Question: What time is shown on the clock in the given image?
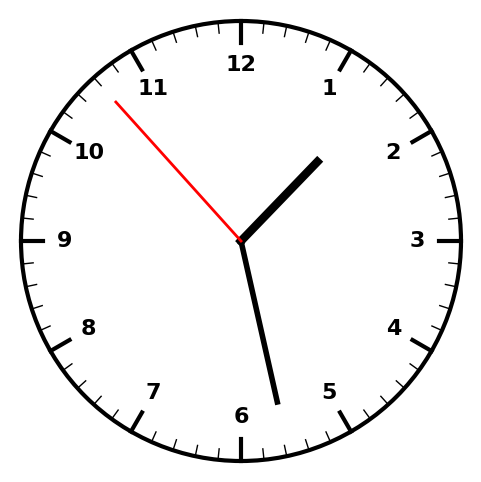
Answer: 01:27:53